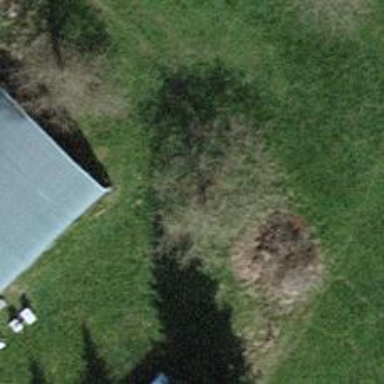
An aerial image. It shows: Single tag "natural: tree."